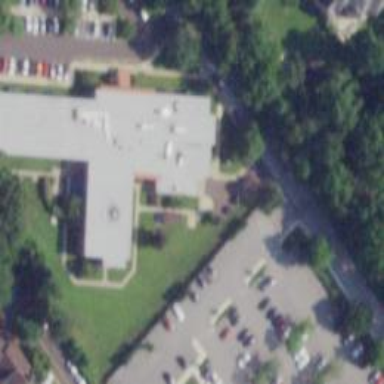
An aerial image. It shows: Building.